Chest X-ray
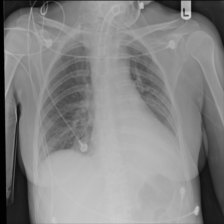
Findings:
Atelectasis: positive
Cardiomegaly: negative
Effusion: negative
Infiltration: negative
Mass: negative
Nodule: negative
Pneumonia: negative
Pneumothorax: negative
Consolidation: negative
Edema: negative
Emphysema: negative
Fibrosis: negative
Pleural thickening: negative
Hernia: negative